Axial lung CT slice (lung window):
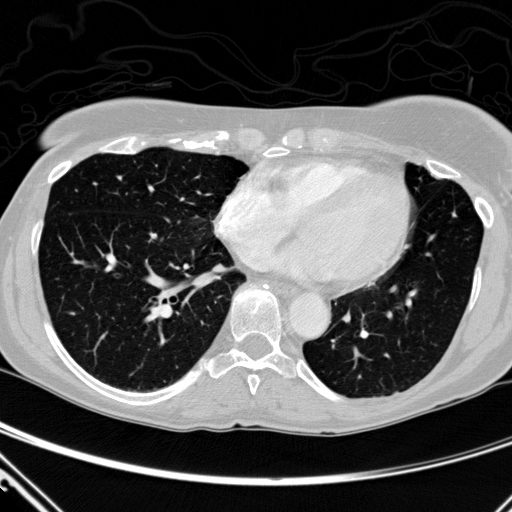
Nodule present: no